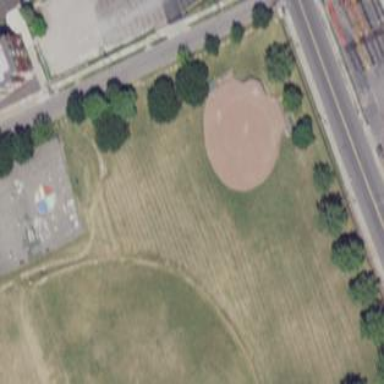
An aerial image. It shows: Baseball pitch for leisure land activities.